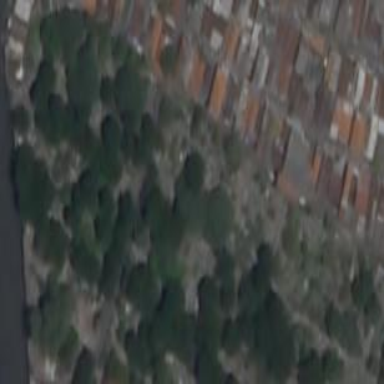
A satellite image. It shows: Grave yard.